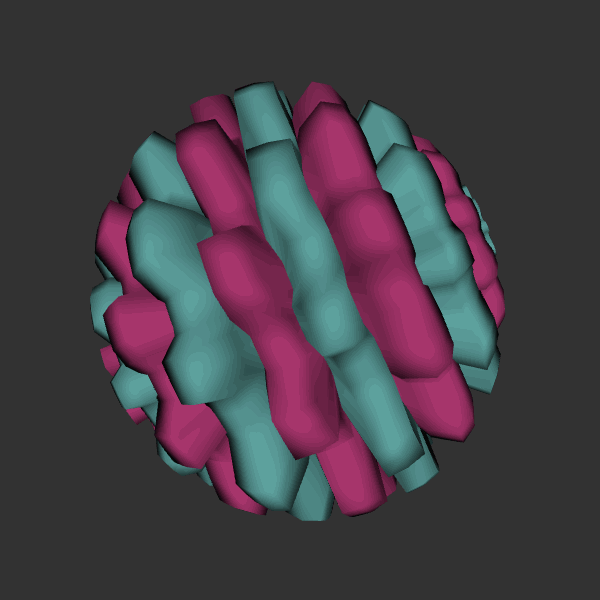
Background: dark